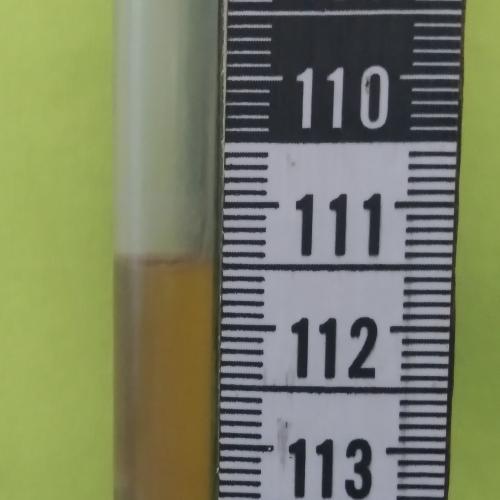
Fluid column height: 111.5 cm